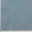
Piece: xx